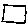
Label: square